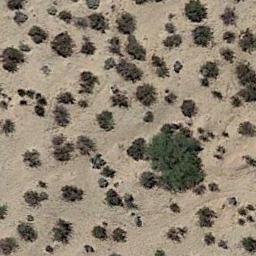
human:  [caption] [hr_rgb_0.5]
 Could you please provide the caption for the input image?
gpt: Some chaparrals of different kinds and sizes grow in the desert .

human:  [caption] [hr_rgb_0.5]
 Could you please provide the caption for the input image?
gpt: The chaparral is consist of sparse bushes on the desert .

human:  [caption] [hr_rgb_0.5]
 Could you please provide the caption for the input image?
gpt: There are clusters of lush trees in the desert .

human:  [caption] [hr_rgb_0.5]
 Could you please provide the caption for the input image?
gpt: Chaparral is evenly distributed on the sand .

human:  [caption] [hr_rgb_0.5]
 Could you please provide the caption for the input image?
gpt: The chaparral is not evenly distributed .